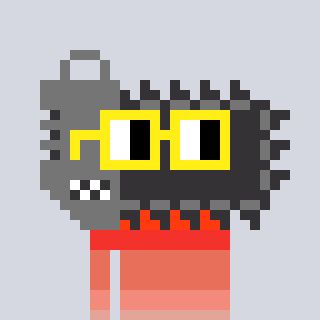
a pixel art character with square yellow glasses, a chainsaw-shaped head and a gunk-colored body on a cool background